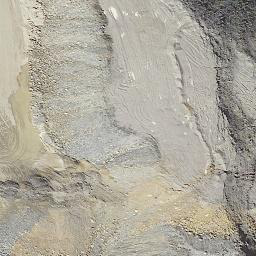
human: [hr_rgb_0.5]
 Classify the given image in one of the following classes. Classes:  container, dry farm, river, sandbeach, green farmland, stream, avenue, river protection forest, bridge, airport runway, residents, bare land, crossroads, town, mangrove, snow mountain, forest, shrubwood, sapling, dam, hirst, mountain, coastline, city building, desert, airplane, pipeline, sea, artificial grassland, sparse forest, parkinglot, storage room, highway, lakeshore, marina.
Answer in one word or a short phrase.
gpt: bare land